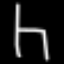
Label: chair